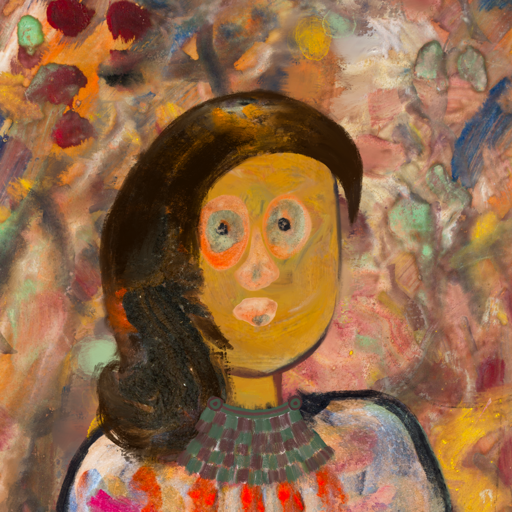
Background: Mother_And_Son_Mother, Head And Neck Front: After_Raid, Face Front: Childish, Bust: Childish, Hair Front: Gypsy_Queen, Head Accessory: Blank, Second Necklace: After_Raid, Necklace: Blank, Baby: Blank